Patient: sex M, age 67
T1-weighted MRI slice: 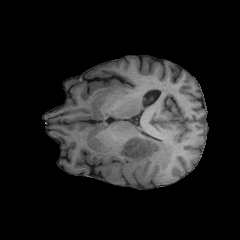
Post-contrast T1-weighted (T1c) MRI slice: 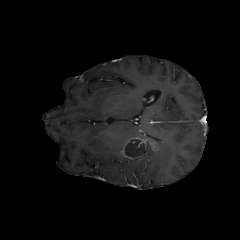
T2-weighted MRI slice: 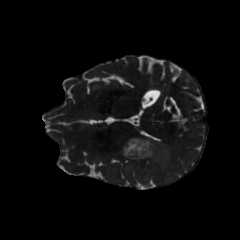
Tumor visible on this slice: yes
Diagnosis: Glioblastoma, IDH-wildtype
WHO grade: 4